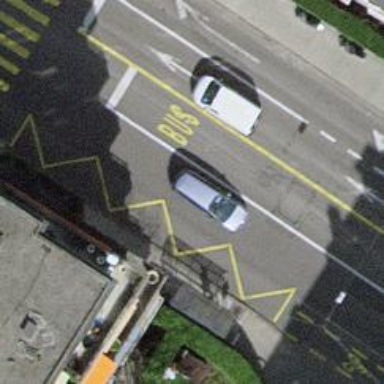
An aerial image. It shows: Bus stop with shelter for public transport.